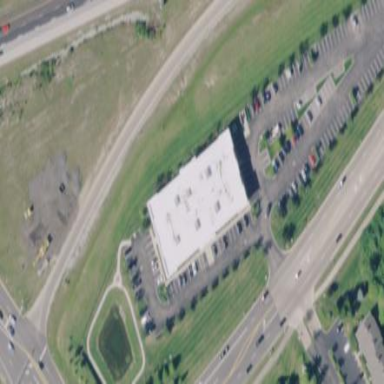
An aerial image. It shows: Commercial building.